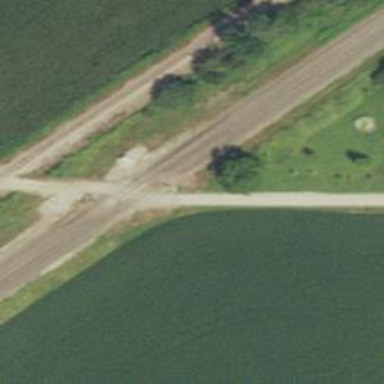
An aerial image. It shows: Level crossing with lights and saltire markings.